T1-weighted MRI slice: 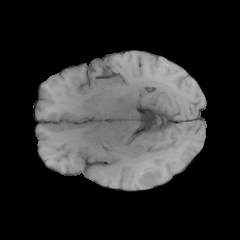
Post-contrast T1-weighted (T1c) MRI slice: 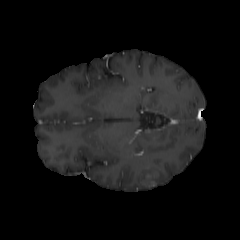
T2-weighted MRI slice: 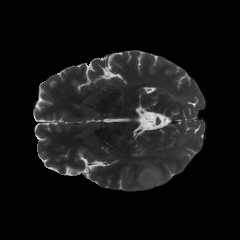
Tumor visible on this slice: yes